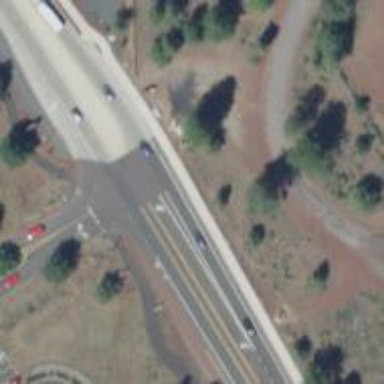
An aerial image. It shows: Trunk highway.